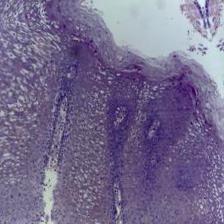
Diagnosis: OSCC